Question: So I've been trying this for a while now but just can't get it work. If you look in the picture you see 2 people in the x and y axes and both are the ratings they gave to movies. And the question is how can I calculate the manhattan distance between these to people.

so this is what I already have...
i forgot to say that prefs is a dict with personname as key and and a second dict as the value. second dict contains movies as key and rating as value.. and the person1 and 2 are just strings with name which can be found in prefs
'''
def sum_manhattan(prefs,person1,person2):
"""Calculates the Manhattan distance between two critics"""
total = 0
##assume person1 is the x axes and person 2 is the y axes
x = prefs[person1]
y = prefs[person2]
for movie in x:
if movie in y:
total = abs(x[movie]-y[movie])
return total
'''
any help is welcome :)
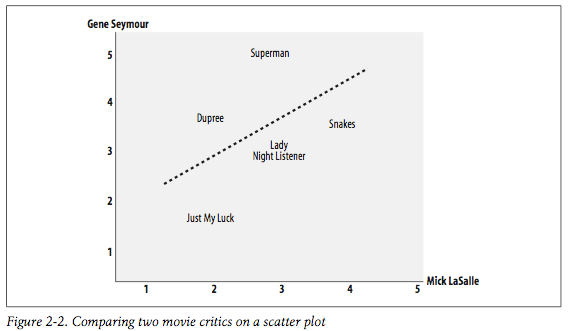
Answer: Based on the link posted by Alkini, I'd say that you should replace
'''
total = abs(x[movie]-y[movie])
'''
with
'''
total += abs(x[movie]-y[movie])
'''
to make things work.
What the code you posted does is return the absolute value of the difference between the ratings of the last movie, while I think you need to add the ratings differences for all movies.